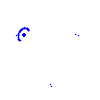
Particle: proton